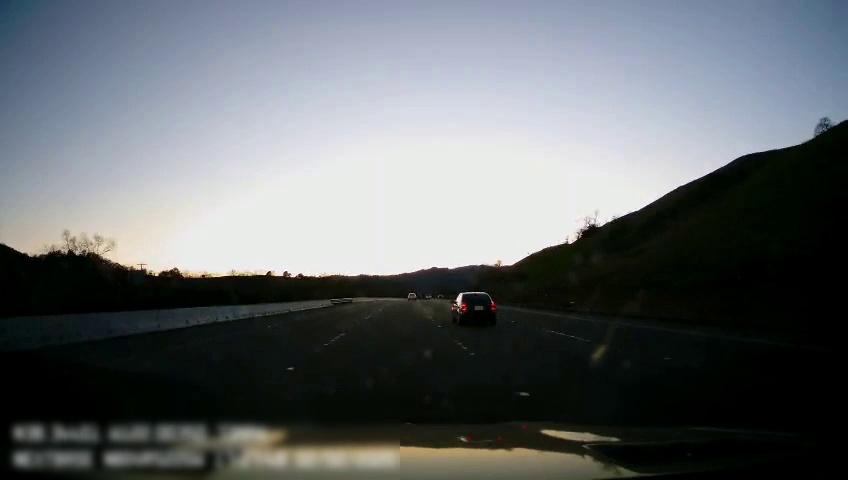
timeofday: Day
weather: Cloudy
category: Drivable Space
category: Vehicles | Car
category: Lanes | Current Lane
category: Lanes | Current Lane
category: Lanes | Alternate Lane
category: Lanes | Alternate Lane